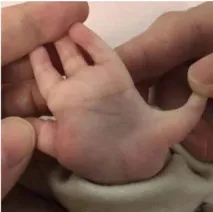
Clinical features of the proband and Sanger sequencing results in case 3. II: 1) presented with typical facial features of Cornelia de Lange syndrome (CdLS) and upper limber defects.
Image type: medical_photograph (skin_photograph)